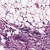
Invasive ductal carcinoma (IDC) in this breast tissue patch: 1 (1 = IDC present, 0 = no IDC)